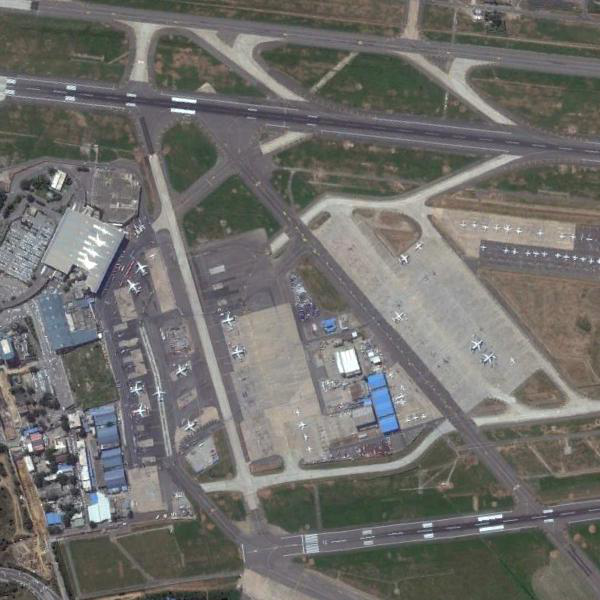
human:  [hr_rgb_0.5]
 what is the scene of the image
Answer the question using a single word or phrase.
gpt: airport